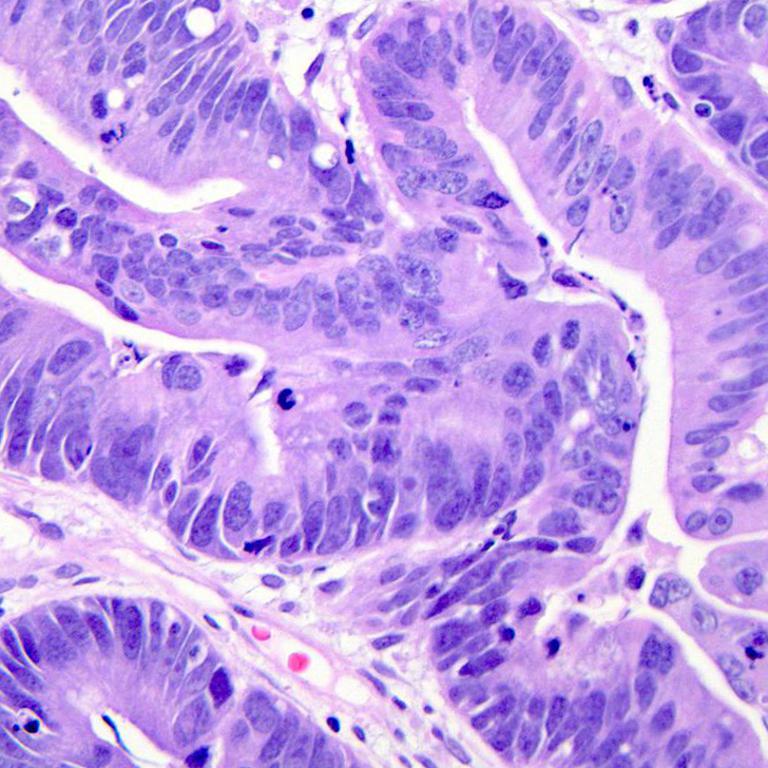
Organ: colon
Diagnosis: adenocarcinomas